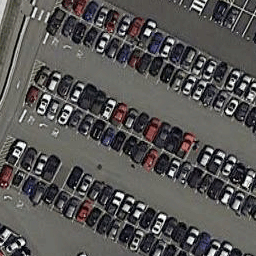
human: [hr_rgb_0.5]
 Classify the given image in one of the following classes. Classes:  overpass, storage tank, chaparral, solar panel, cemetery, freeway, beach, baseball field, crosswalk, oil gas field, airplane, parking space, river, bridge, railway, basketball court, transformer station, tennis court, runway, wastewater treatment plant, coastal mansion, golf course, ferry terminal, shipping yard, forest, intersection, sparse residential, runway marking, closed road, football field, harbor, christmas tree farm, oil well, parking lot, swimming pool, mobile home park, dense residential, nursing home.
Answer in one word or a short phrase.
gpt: parking lot